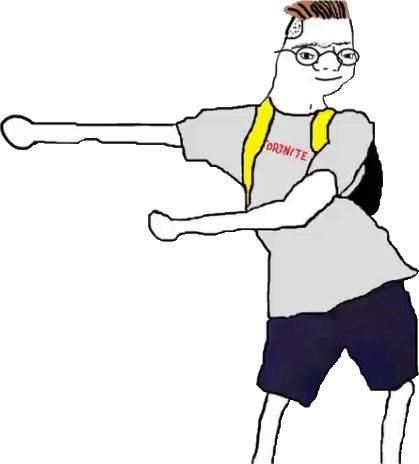
Label: 5_Zoomer